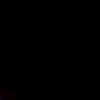
Label: space